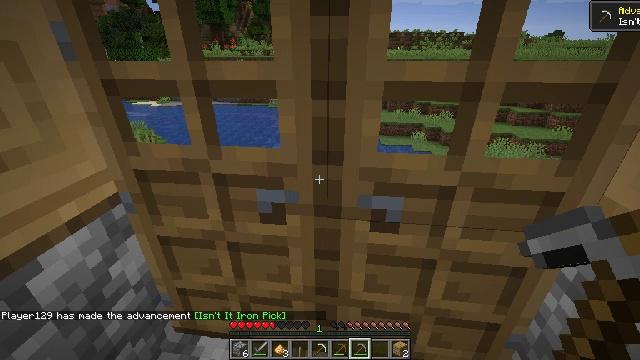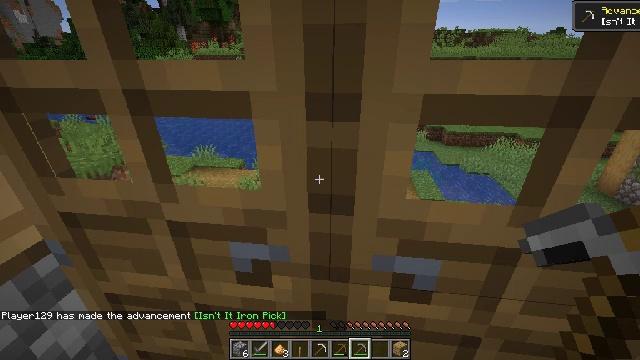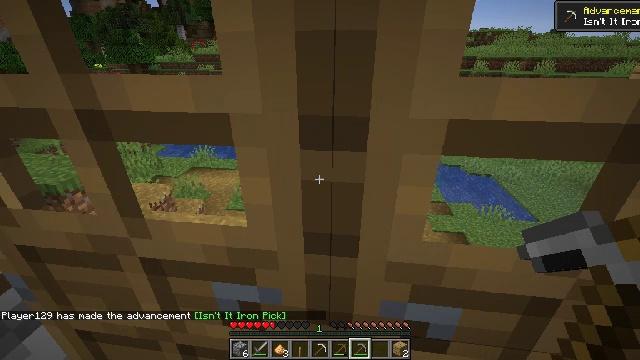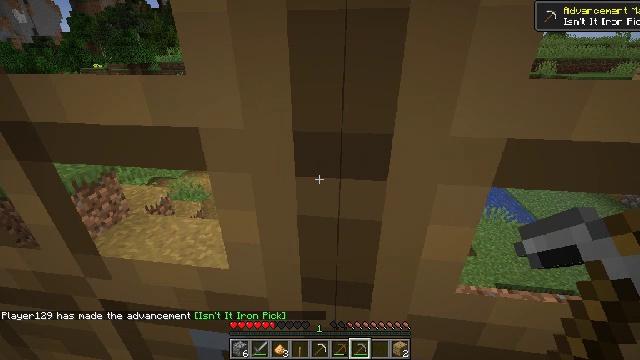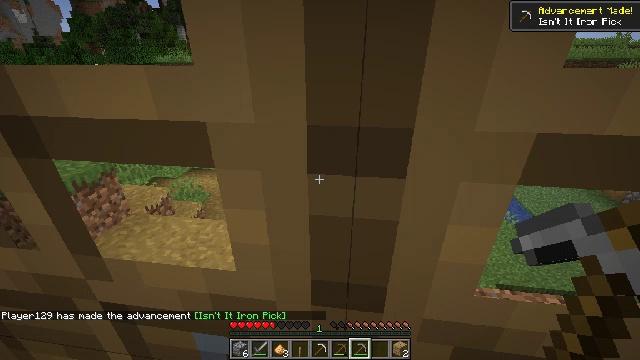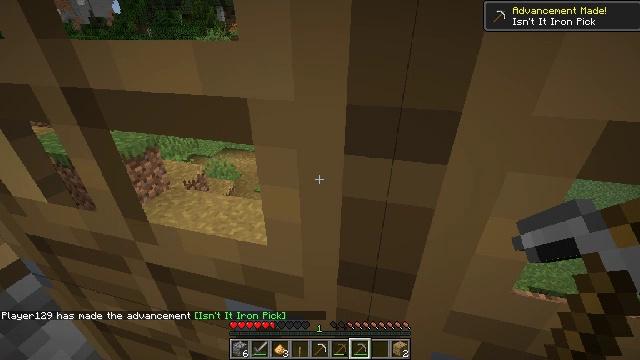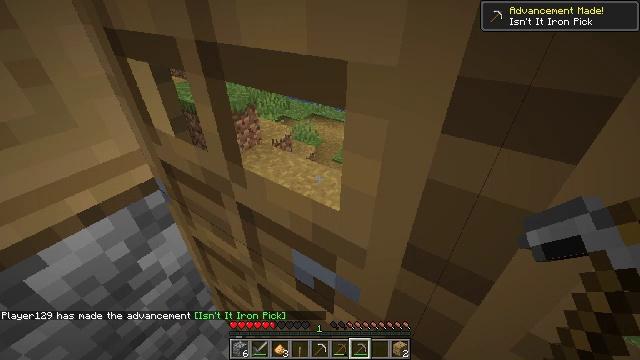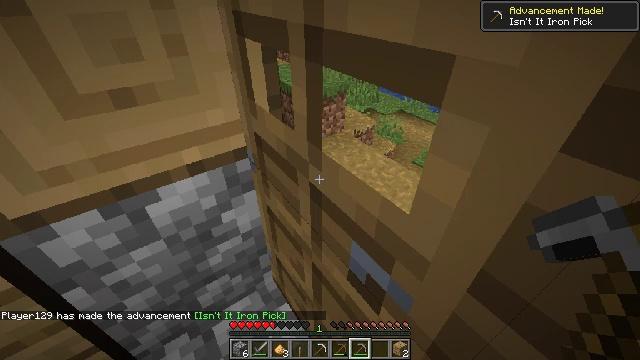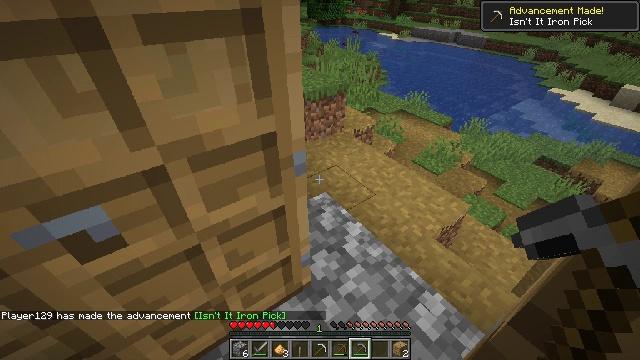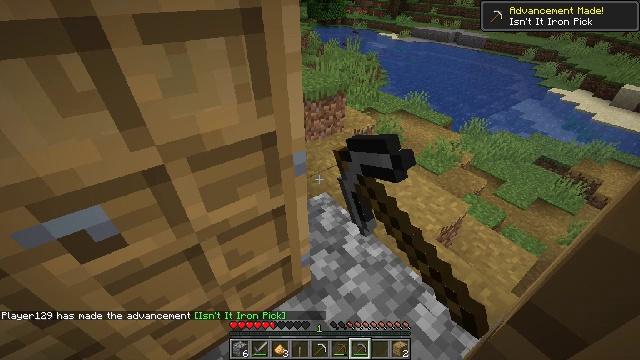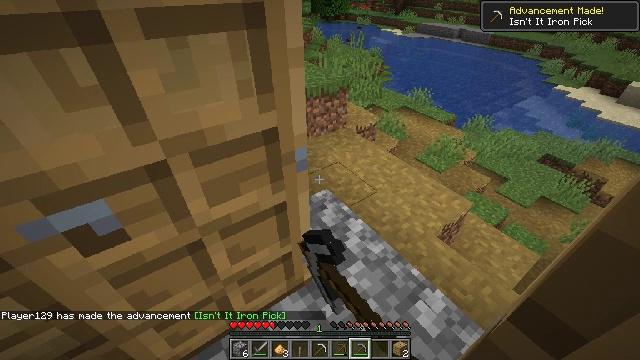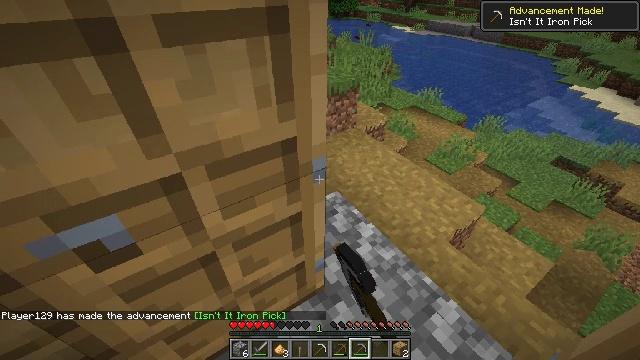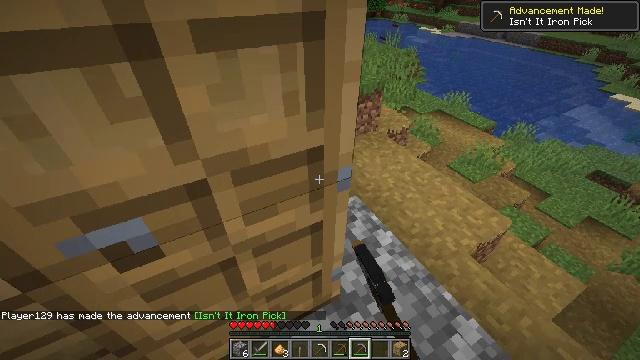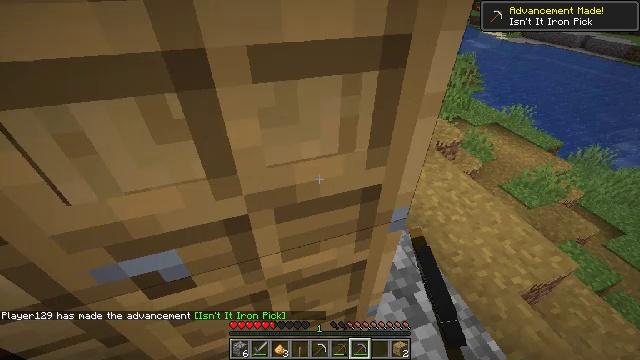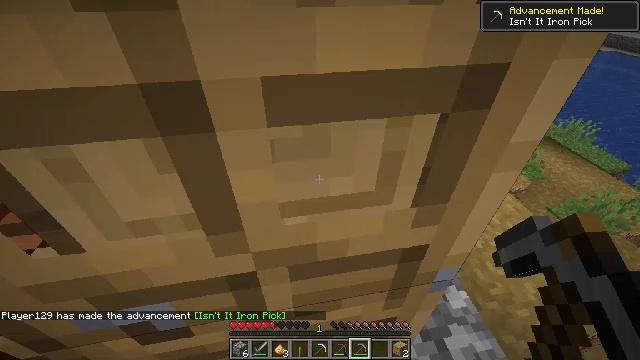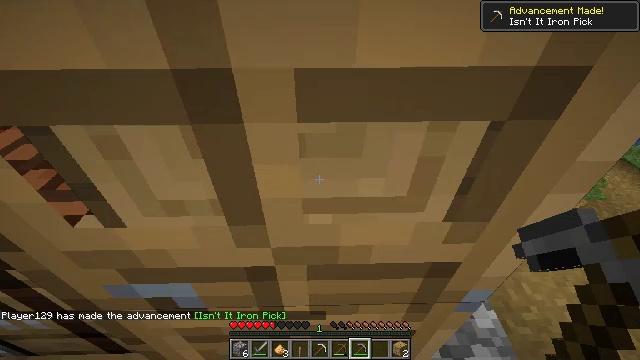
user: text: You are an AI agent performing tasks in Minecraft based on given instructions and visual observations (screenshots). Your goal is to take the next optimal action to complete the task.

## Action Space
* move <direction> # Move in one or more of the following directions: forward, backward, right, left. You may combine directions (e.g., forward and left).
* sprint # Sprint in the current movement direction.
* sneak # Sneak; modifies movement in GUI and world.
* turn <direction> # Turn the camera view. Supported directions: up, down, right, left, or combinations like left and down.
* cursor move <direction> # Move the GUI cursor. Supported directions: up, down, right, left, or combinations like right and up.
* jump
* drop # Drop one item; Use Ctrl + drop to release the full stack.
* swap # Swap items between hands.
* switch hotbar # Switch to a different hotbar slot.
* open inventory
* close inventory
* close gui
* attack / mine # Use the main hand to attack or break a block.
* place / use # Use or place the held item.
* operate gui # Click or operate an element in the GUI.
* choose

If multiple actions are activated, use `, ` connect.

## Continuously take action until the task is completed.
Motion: motion action
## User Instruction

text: Mine the birch log from the tree.
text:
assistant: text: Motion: move forward
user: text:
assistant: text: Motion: move forward
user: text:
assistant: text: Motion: move forward
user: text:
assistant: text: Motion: move forward
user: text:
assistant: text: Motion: turn left and down
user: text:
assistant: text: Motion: turn left and down
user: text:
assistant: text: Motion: turn left and down
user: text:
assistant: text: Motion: use / place
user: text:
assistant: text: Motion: use / place
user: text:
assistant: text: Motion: use / place
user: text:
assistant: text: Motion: move forward, turn left
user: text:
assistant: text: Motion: move forward, turn left
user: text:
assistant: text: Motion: move forward, turn left
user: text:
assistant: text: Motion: move forward, turn left
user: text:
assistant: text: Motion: turn left and down
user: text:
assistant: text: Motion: turn left
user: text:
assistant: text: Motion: no_op
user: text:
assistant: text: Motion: no_op
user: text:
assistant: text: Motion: no_op
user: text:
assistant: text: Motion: move right
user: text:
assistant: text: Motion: move right
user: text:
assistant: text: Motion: move right, turn left and down
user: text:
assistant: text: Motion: move right, turn left and down
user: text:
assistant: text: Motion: turn left
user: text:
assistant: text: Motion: turn left
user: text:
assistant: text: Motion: use / place
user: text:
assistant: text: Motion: use / place
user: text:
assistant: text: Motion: use / place
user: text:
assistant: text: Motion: no_op
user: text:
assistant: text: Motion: move forward, turn right